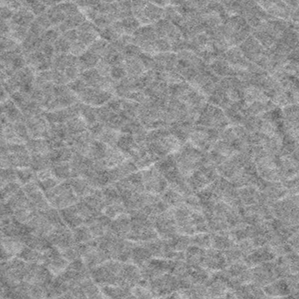
Label: frost